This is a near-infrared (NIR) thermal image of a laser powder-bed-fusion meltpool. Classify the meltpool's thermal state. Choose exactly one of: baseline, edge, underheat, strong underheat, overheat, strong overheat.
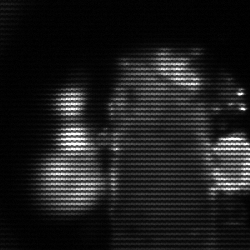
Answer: strong underheat